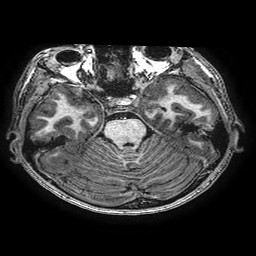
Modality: T1w
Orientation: coronal
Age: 14
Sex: male
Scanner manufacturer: ge
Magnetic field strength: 3 T
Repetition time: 0.00766 s
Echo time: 0.003476 s